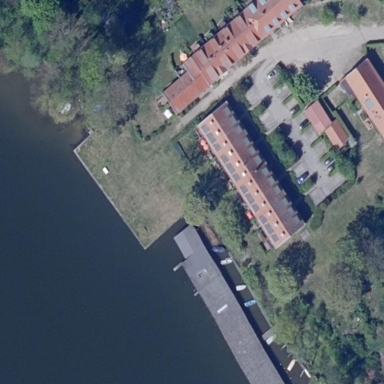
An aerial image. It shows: Boathouse located in marina.